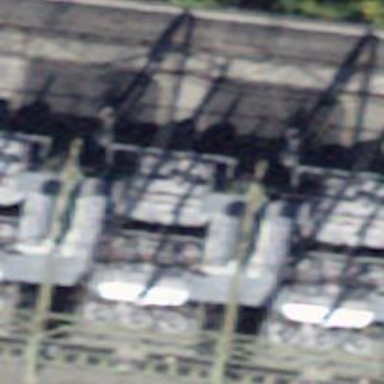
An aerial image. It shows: Outdoor generator transformer.